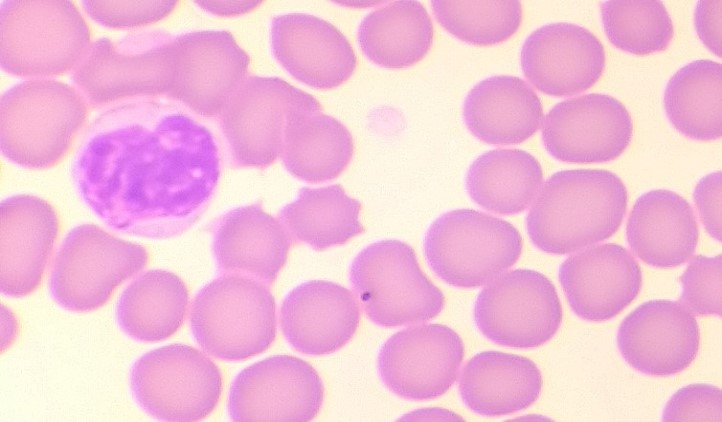
White blood cell type: Lymphocyte